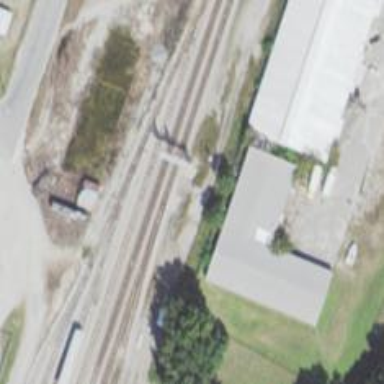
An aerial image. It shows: Railway signal.